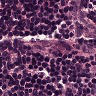
Metastatic tissue present: no